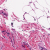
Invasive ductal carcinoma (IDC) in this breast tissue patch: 0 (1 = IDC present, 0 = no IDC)